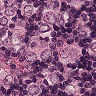
Metastatic tissue present: yes